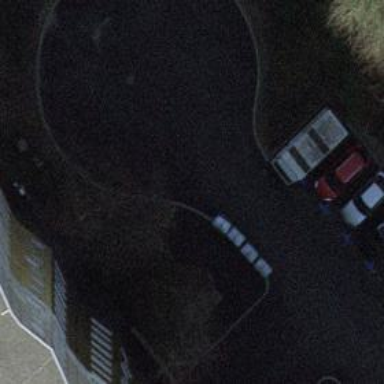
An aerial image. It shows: Bollard barrier.